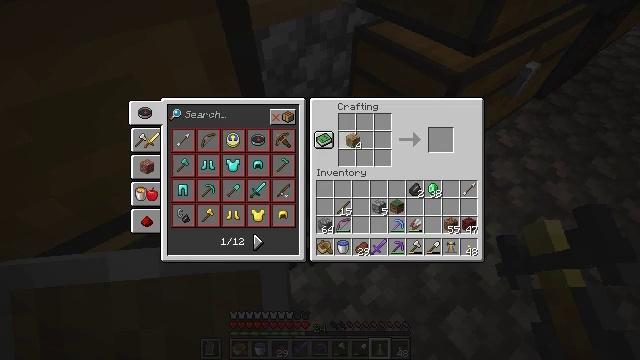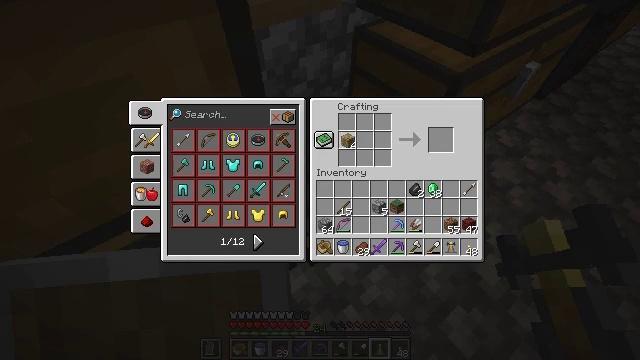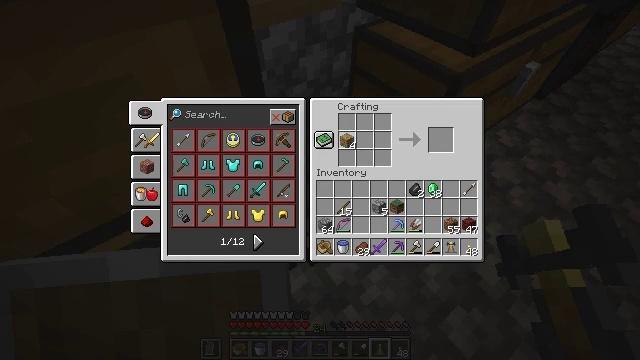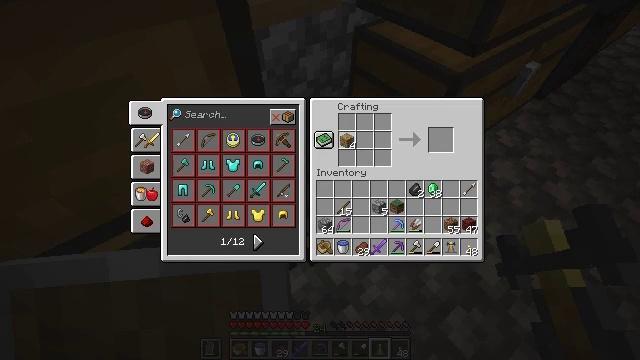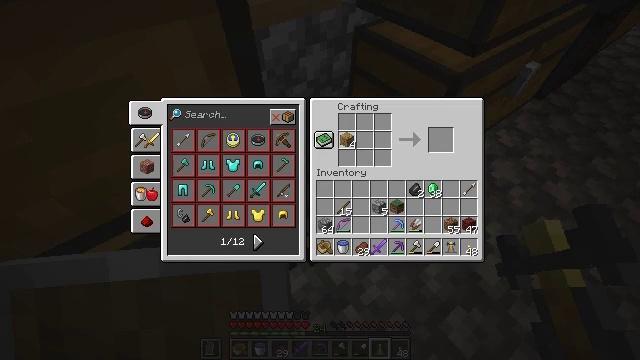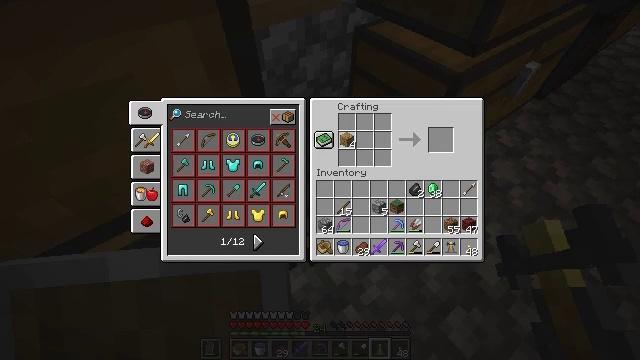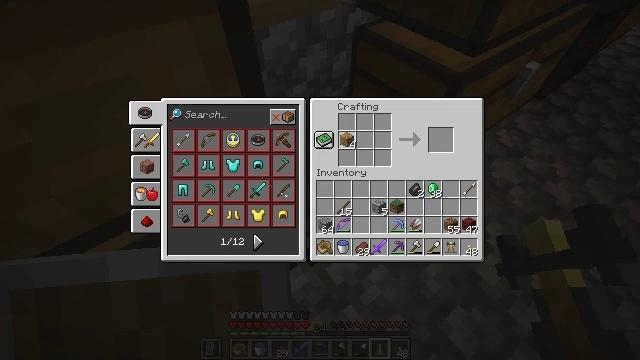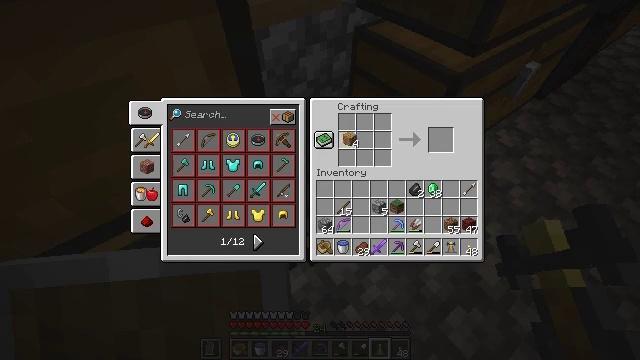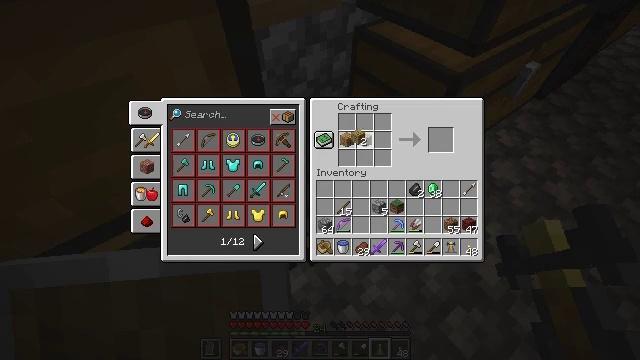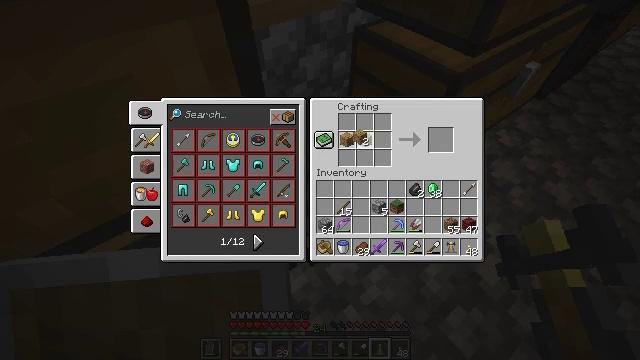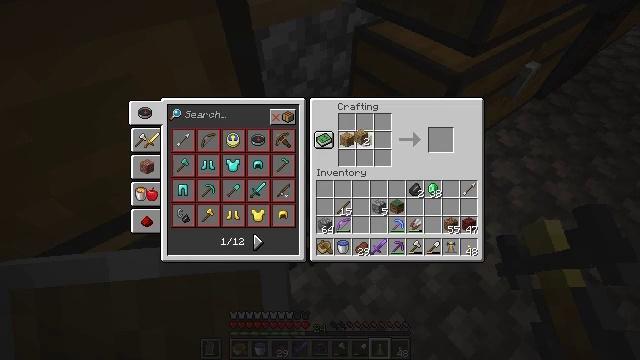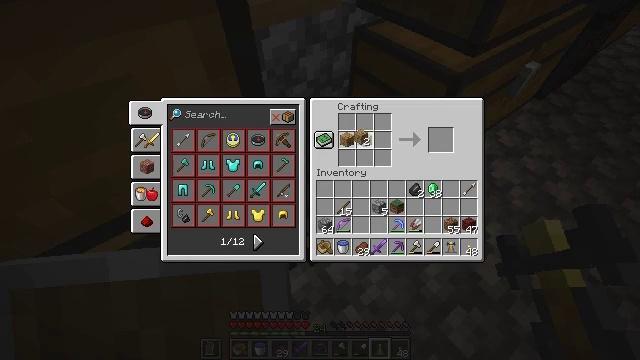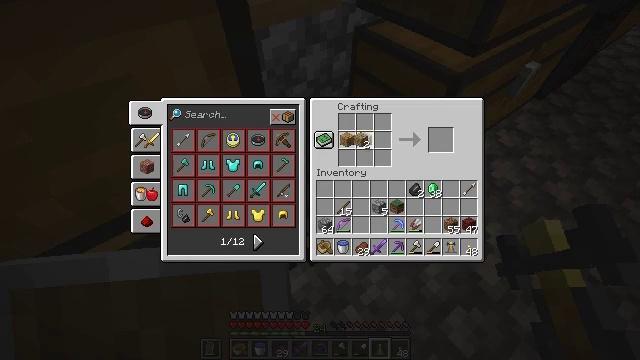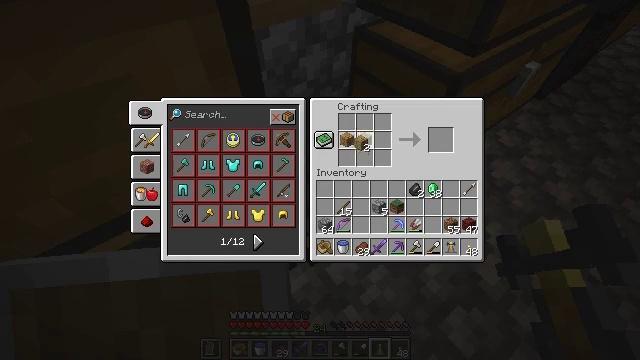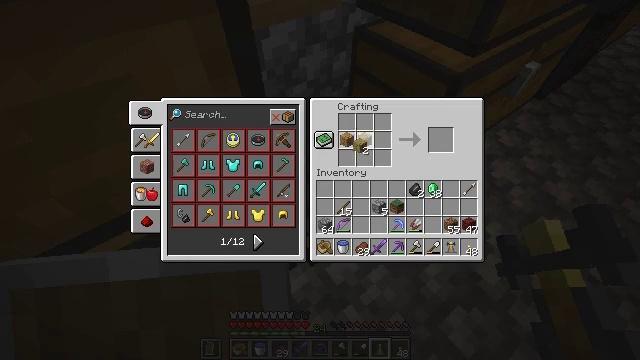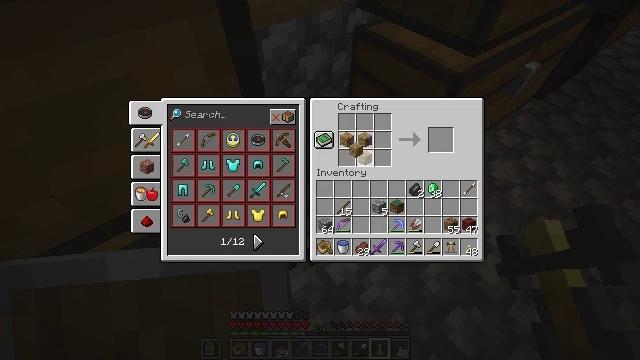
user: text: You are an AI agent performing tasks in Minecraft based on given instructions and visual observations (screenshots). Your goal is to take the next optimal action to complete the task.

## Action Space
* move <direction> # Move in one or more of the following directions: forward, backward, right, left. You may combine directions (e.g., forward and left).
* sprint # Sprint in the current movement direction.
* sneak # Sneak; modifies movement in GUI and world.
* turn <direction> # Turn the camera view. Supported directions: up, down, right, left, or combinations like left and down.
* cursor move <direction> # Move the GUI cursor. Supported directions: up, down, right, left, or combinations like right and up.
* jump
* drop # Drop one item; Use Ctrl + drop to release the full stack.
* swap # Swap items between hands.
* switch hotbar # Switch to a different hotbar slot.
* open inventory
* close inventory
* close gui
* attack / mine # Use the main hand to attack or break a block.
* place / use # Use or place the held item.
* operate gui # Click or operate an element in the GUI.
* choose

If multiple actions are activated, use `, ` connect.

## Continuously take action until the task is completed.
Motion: motion action
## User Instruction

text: Combine the necessary materials to craft a fletching table.
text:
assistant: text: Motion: no_op
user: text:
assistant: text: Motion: no_op
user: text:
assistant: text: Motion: no_op
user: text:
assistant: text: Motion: no_op
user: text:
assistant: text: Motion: use / place
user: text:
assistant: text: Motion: use / place
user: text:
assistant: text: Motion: use / place
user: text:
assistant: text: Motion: turn right, use / place
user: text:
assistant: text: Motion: use / place
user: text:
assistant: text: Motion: use / place
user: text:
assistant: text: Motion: use / place
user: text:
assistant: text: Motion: use / place
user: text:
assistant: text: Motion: use / place
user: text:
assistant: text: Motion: use / place
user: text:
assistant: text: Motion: use / place
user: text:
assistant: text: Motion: use / place
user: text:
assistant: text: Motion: use / place
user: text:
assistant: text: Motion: use / place
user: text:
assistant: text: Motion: use / place
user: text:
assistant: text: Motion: use / place
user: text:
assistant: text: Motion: use / place
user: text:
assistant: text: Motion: no_op
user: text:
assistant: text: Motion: no_op
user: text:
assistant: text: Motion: turn right and down
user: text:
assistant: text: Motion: turn right and down
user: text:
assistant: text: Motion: turn right
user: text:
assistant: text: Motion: turn right
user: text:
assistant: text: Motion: no_op
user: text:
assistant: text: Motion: no_op
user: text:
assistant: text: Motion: no_op